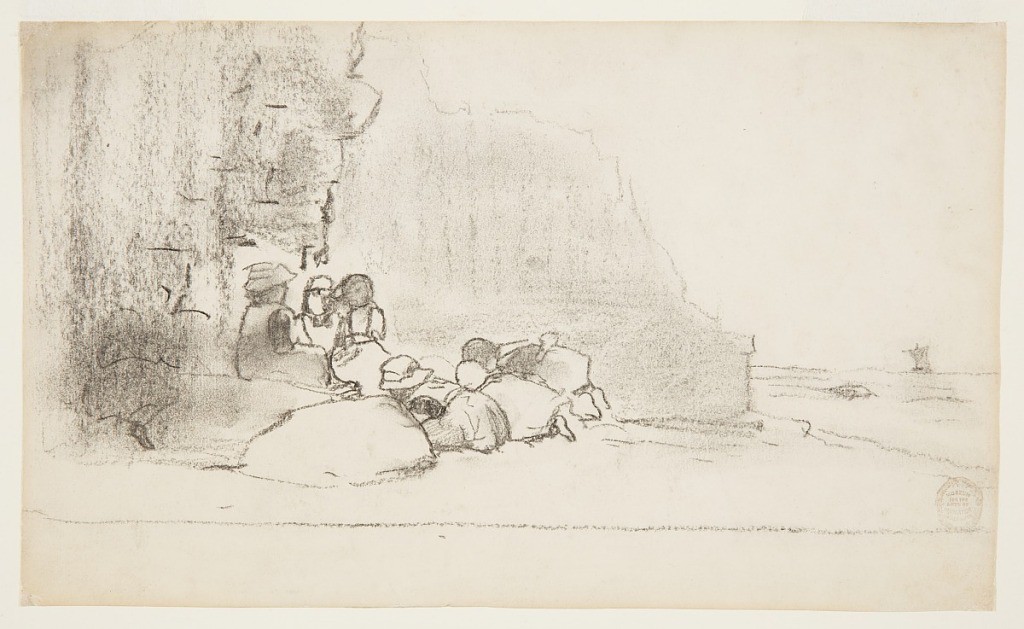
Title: Children Playing at the Seaside, Cullercoats, England
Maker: Winslow Homer, American, 1836–1910
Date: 1881–82
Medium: Charcoal on paper
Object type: Drawing
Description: Horizontal view of cliffs beside the ocean with six children playing on the shingle and a sail boat visible on the horizon.